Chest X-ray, PA view. Patient: 55 years old, sex M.
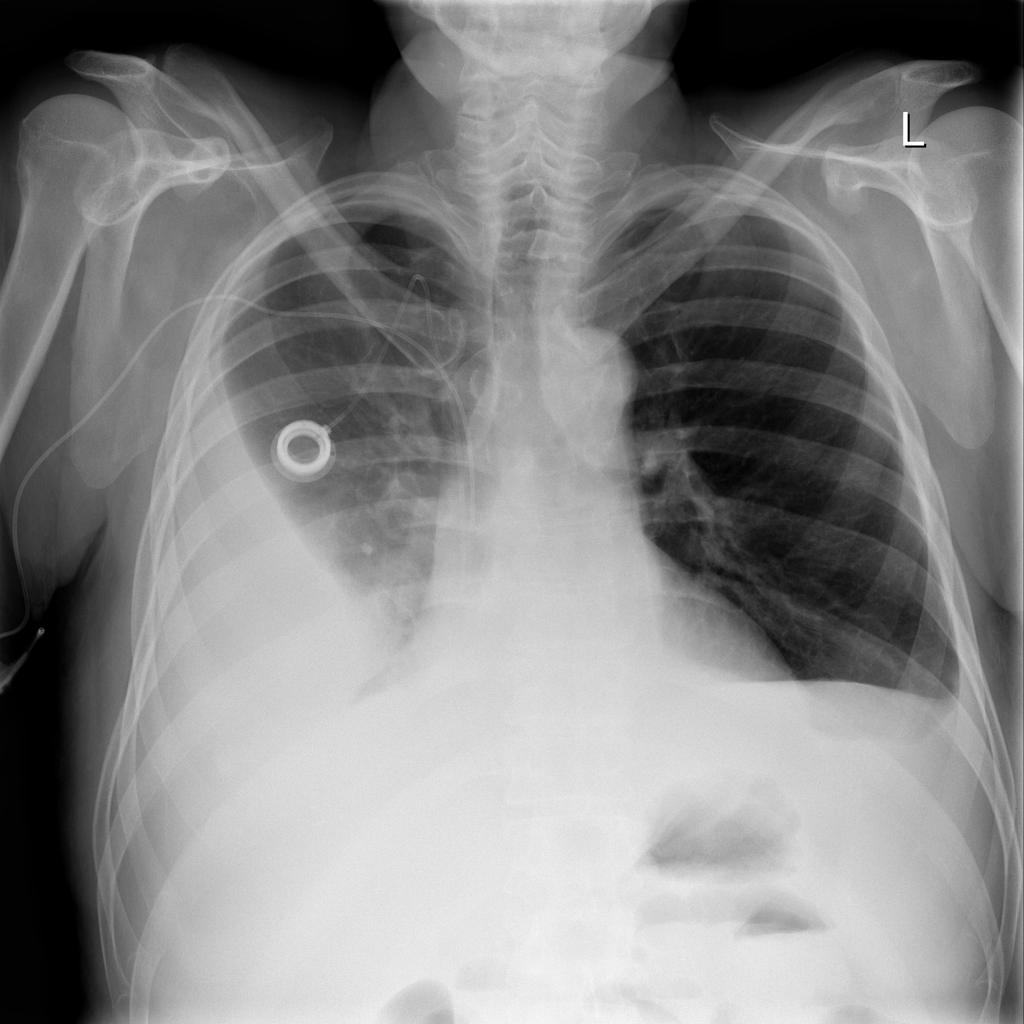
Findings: Effusion